Field crop: maize
Growth stage: 2
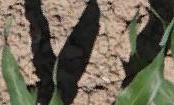
Species: maize